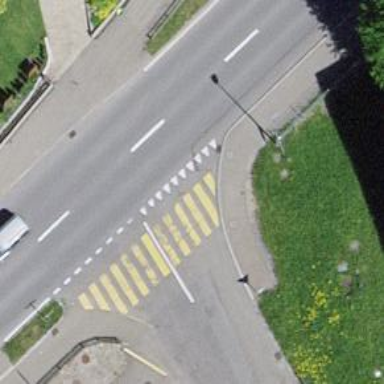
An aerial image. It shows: Road with "give way" sign.